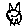
Label: cat